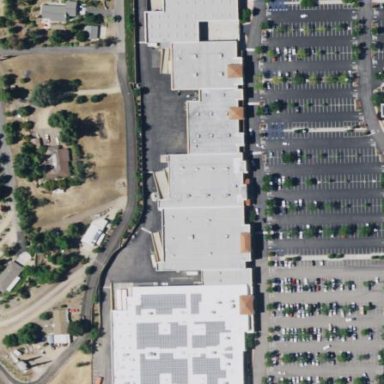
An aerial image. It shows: Retail building.